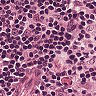
Metastatic tissue present: no